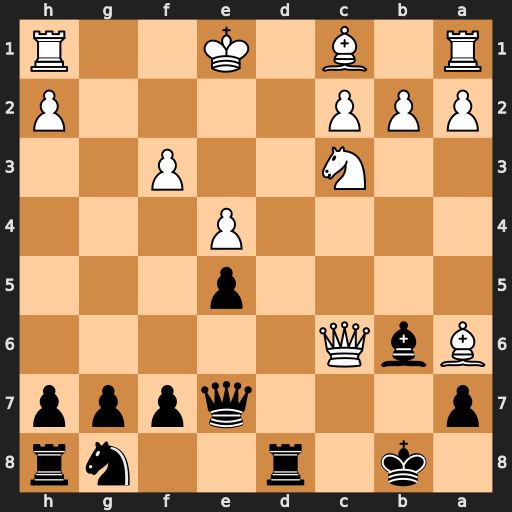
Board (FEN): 1k1r2nr/p3qppp/BbQ5/4p3/4P3/2N2P2/PPP4P/R1B1K2R
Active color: b
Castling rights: KQ
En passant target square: -
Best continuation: Qh4+ Ke2 Qf2#